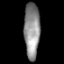
Tissue: prostate
Cell type: Epithelial cells
Senescence score: 0.2157
Nuclear area (px): 860
Mean DAPI intensity: 142.892